Question: I am playing around with Devel::Cover to see how well our test suite is actually testing our codebase. I run all of our tests using '-MDevel::Cover' nothing seems to fail or crash, but the HTML output of the coverage table has entries like these for all of our Modules:

The number of 'BEGIN's listed seems to match the number of 'use Module::X' statements in the source file, but really clutters the HTML output. Is there any way to disable this feature? I don't see any mention of it in the tutorial or the Github issue tracker.
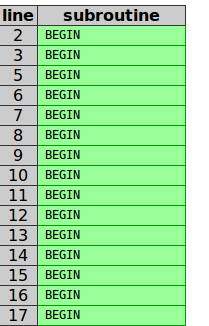
Answer: The reason for this is that "use" is "exactly equivalent to"
'''
BEGIN { require Module; Module->import( LIST ); }
'''
(See <URL>
And then "BEGIN" is basically the same as "sub BEGIN" - you can put the "sub" there if you want to. See 'perldoc perlmod'.
So what you really do have is a subroutine, and that is what 'Devel::Cover' is reporting.
Like many parts of 'Devel::Cover', the details of perl's implementation, or at least the semantics, are leaking through. There is no way to stop this, though I would be amenable to changes in this area.